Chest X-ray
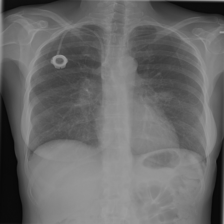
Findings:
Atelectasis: negative
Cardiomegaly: negative
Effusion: negative
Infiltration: negative
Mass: negative
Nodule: negative
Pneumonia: negative
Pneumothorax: negative
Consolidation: negative
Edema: negative
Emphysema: negative
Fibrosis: negative
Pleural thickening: negative
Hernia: negative